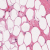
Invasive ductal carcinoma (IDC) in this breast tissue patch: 0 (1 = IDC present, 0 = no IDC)